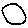
Label: circle